The image is a wavelet scalogram (time versus scale/frequency) of a rolling-element bearing's vibration signal. Diagnose the bearing from this image, choosing from: normal, inner_race, outer_race, ball.
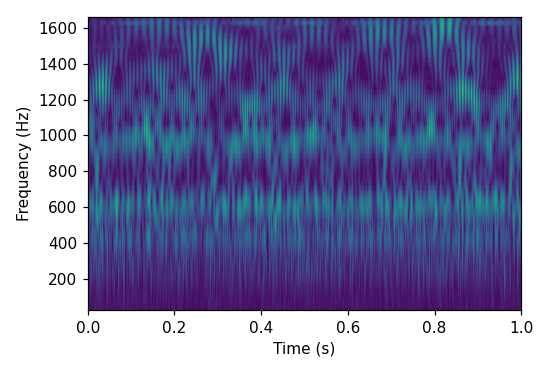
Answer: outer_race